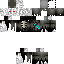
A male skeleton skin with dark skin, wearing brown helmet dressed in a black armor chest and black pants, featuring a closed mouth.